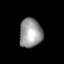
Tissue: lung
Cell type: Fibroblasts
Senescence score: 0.5507
Nuclear area (px): 647
Mean DAPI intensity: 152.082